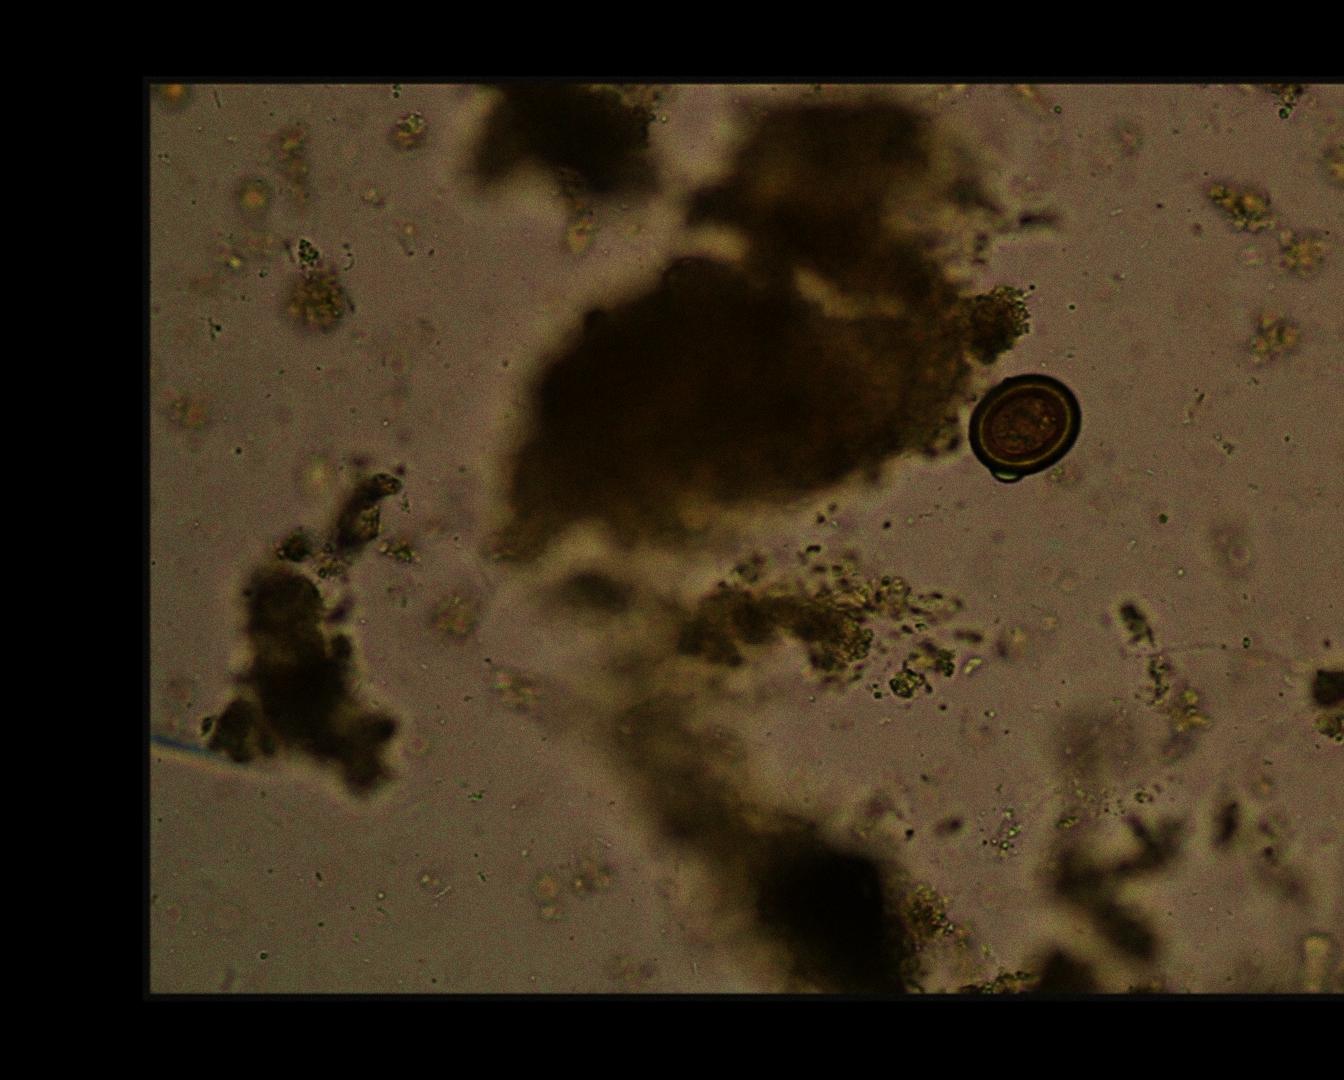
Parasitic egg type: Taenia spp. egg